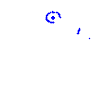
Particle: kaon